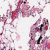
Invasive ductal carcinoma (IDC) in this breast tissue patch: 0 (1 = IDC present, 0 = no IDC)